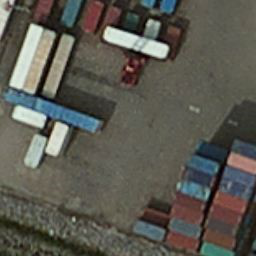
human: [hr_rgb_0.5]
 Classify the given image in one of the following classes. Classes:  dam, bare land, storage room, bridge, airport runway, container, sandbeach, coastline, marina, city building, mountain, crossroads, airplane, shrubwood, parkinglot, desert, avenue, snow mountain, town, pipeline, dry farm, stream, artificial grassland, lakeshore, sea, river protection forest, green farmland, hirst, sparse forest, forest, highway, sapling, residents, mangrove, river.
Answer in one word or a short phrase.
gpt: container